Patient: sex M, age 60
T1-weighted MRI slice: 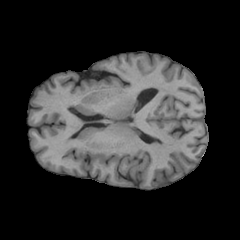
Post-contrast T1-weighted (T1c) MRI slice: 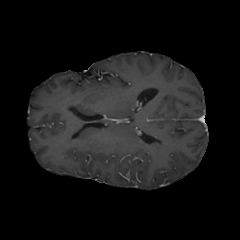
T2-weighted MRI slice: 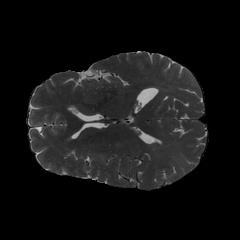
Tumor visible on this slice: yes
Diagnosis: Glioblastoma, IDH-wildtype
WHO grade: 4